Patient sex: F
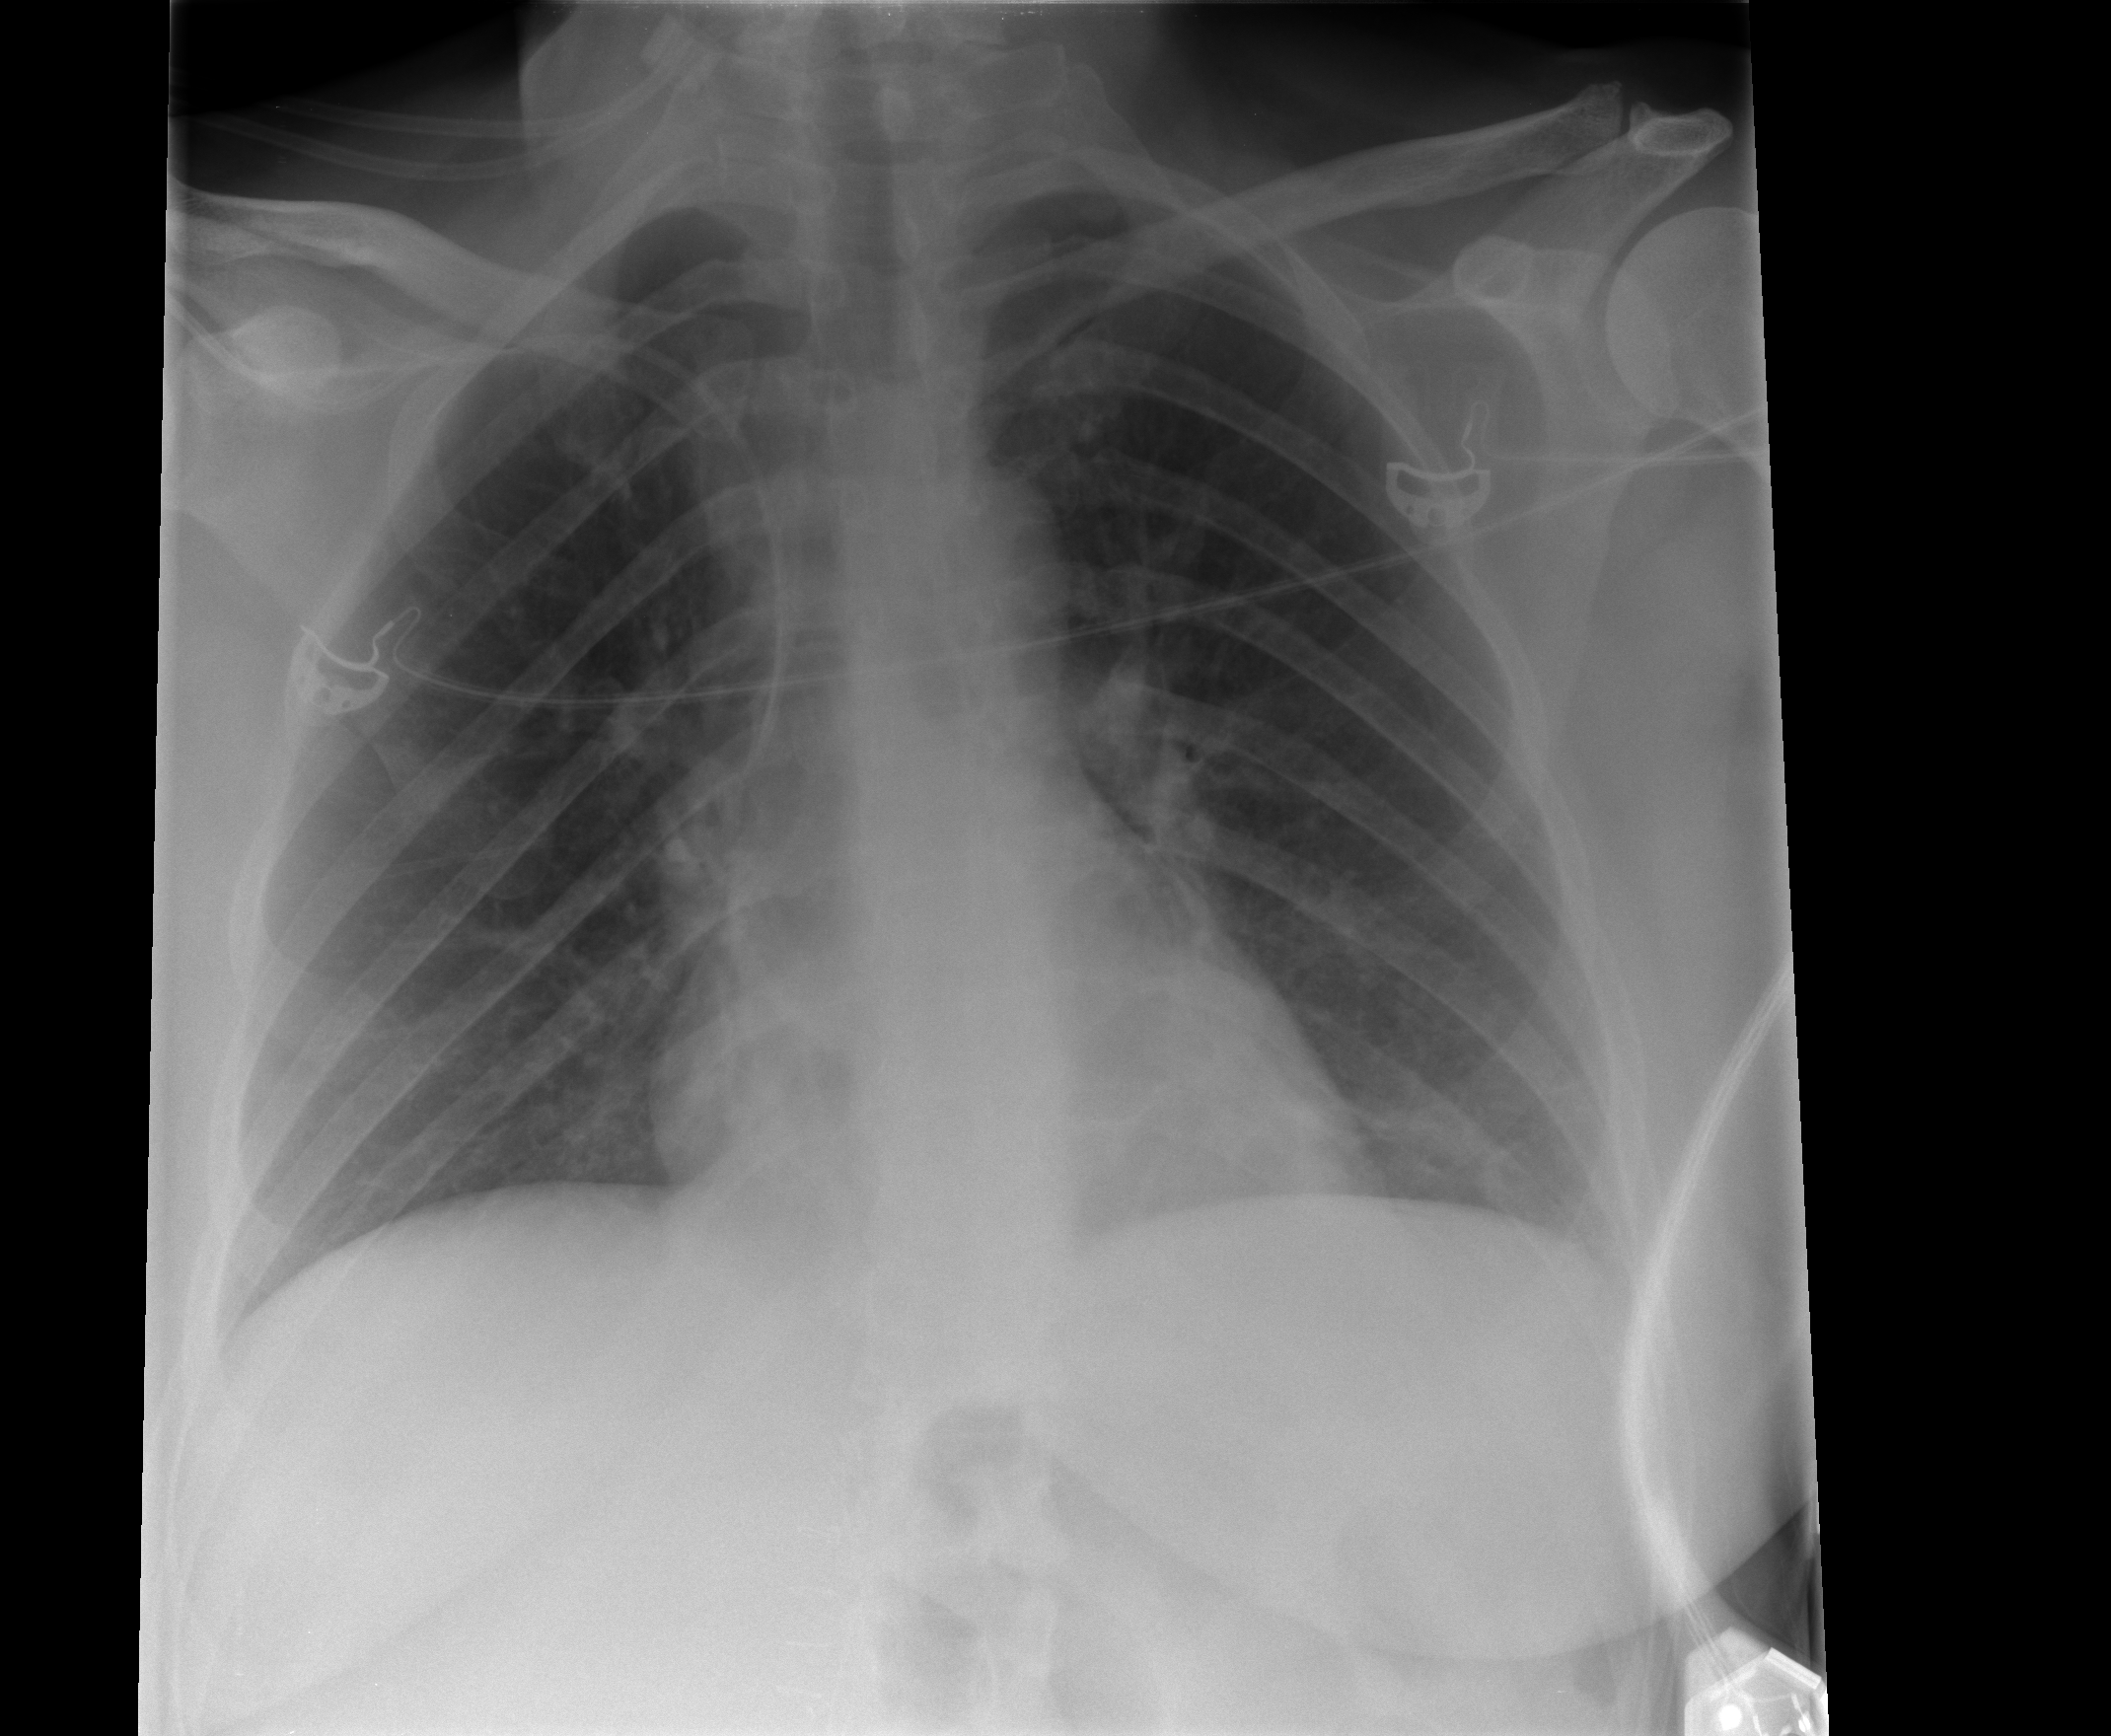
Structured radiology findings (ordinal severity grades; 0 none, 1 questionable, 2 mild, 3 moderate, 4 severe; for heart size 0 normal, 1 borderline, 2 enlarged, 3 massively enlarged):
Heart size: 0
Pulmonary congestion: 0
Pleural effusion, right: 0
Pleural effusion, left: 0
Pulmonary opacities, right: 0
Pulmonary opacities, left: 0
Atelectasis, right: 0
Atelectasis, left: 2